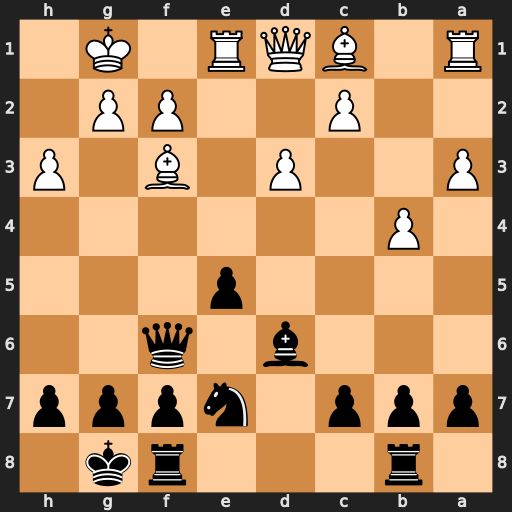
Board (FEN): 1r3rk1/ppp1nppp/3b1q2/4p3/1P6/P2P1B1P/2P2PP1/R1BQR1K1
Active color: b
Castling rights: -
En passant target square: -
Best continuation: e4 Bxe4 Qxa1